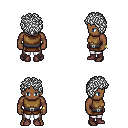
a pixel art fantasy rpg character, male body template, human, dark skin, leather chest armor, white pants, white curly afro hairstyle, bracelets, maroon shoes, four views (front, back, left, right), 2x2 character sprite sheet, small pixel art, hard edges, no anti-aliasing